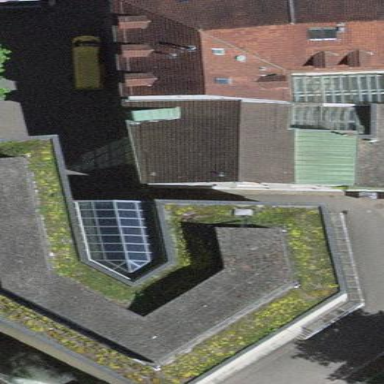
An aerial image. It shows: Museum housed in building.